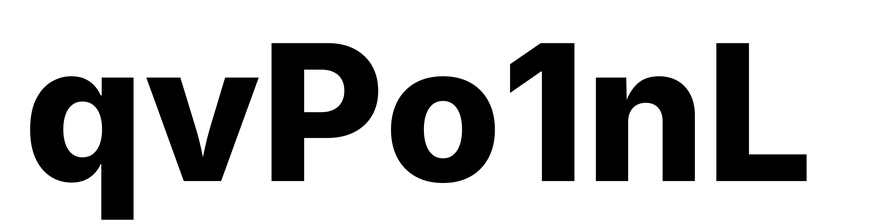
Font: Inter_ExtraBold